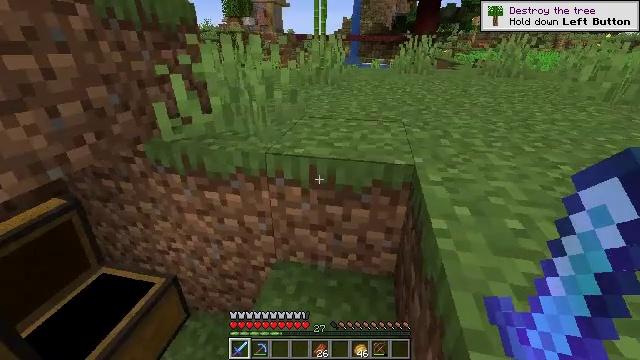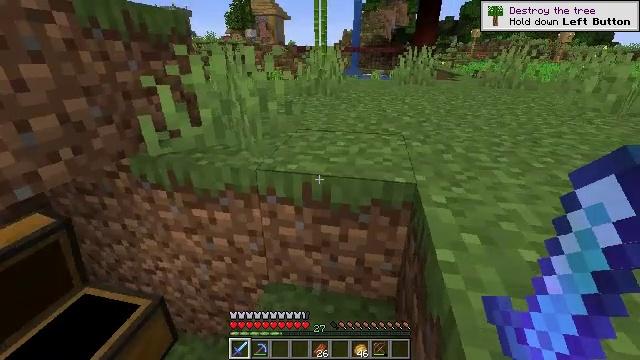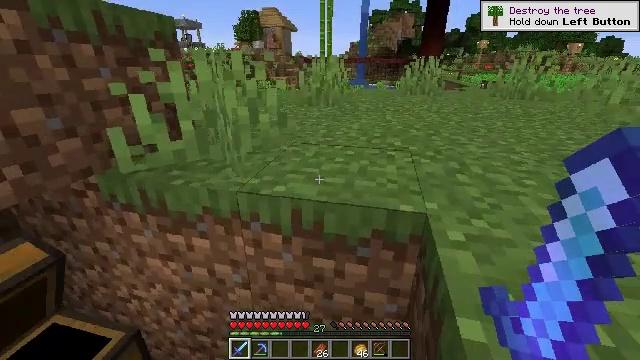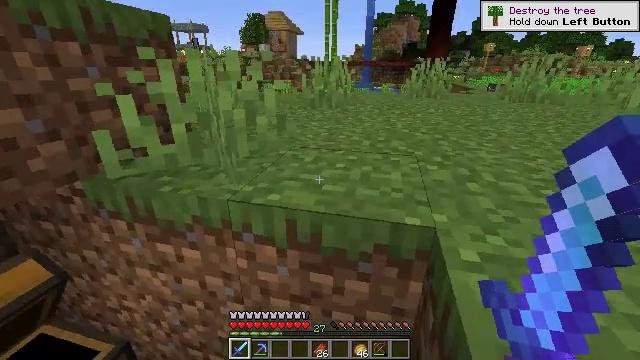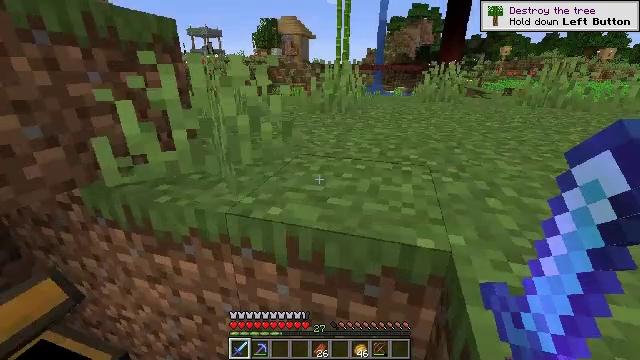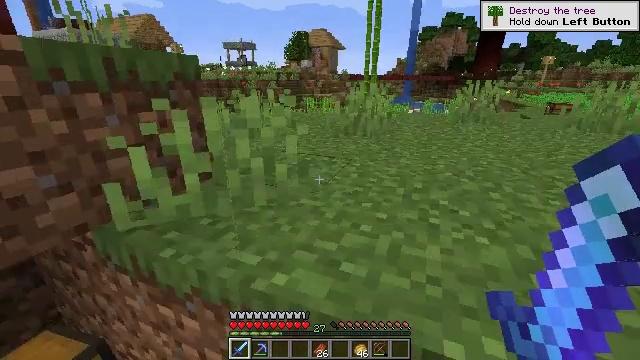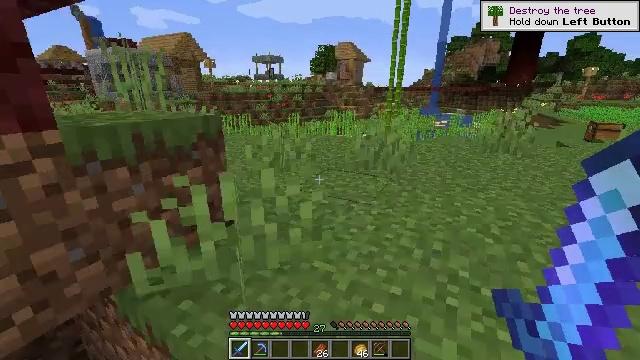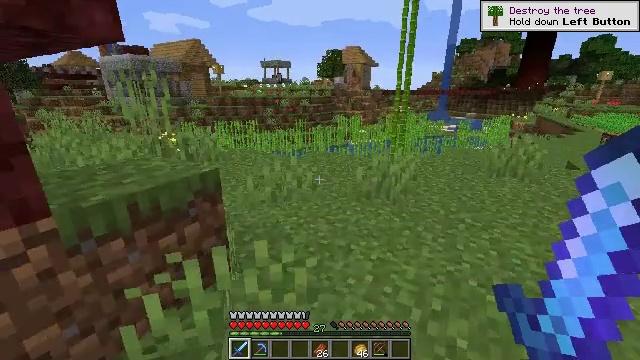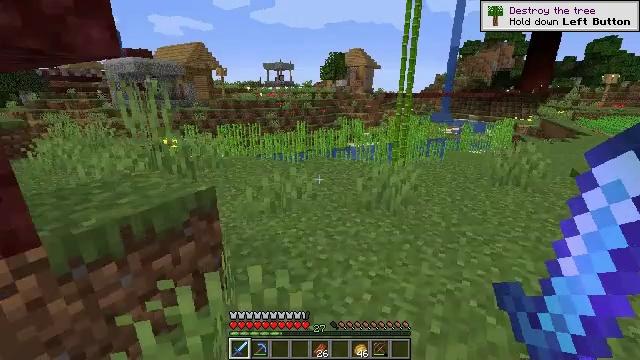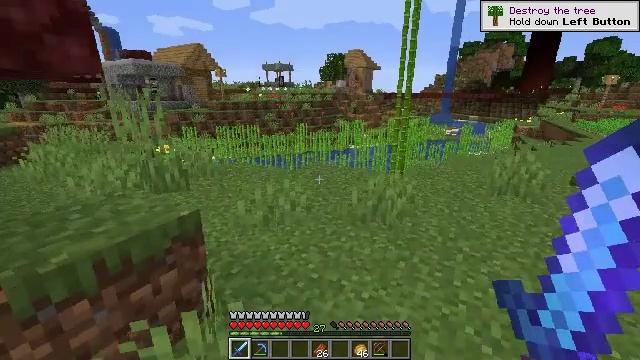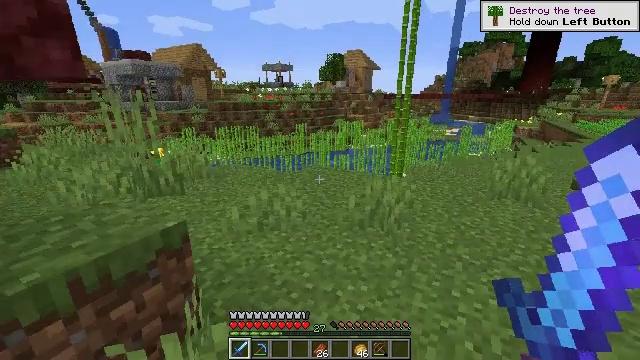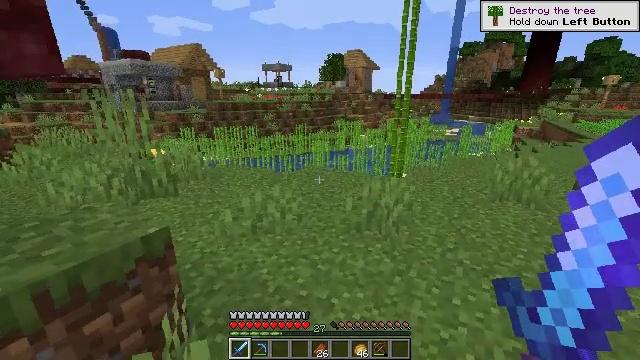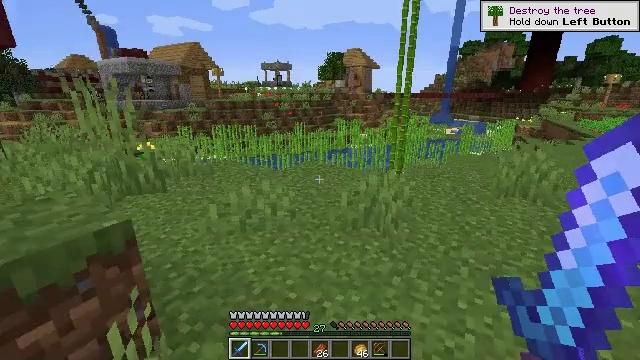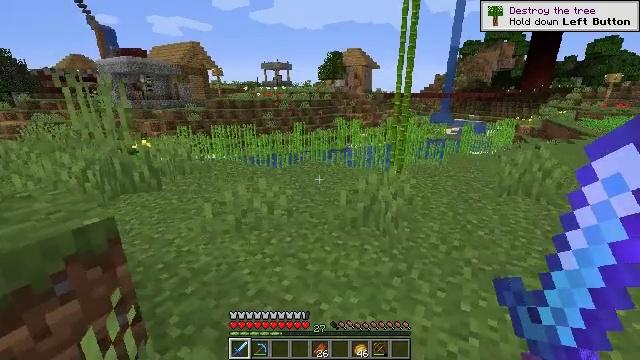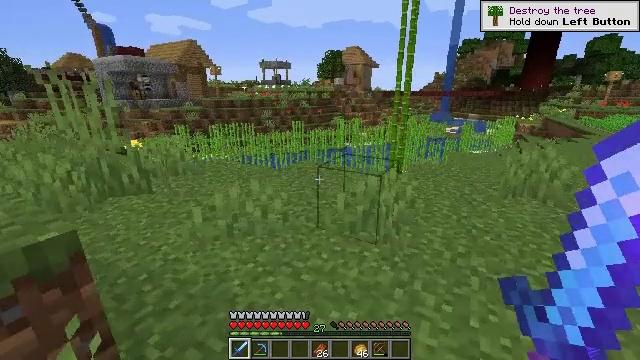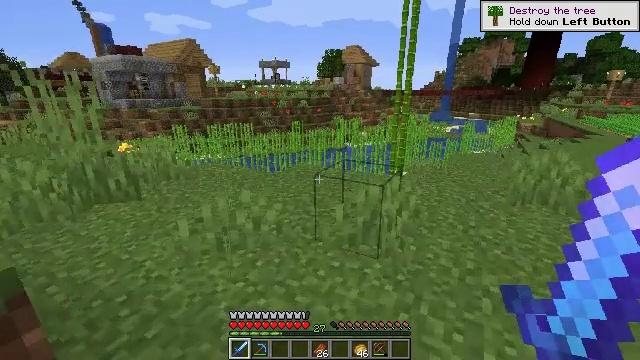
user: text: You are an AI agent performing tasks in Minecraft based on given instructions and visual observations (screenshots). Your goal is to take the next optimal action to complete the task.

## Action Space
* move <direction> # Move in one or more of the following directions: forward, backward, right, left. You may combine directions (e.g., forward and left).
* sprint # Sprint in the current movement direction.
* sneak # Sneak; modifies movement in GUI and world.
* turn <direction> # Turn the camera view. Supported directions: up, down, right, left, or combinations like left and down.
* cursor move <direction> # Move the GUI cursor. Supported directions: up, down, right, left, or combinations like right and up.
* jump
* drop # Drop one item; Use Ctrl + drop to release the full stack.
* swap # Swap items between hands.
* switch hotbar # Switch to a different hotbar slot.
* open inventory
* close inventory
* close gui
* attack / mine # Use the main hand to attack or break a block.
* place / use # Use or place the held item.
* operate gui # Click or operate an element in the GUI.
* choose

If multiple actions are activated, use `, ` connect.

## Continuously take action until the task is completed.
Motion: motion action
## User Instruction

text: Harvest sugar cane from the plant.
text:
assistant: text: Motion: move forward and move right, turn up
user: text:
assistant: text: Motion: move forward and move right, turn left and up
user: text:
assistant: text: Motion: move forward and move right, turn left
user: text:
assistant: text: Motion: move forward and move right, turn left
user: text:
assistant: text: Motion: move forward and move right, turn left and up, jump
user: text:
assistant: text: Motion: move forward and move right, turn left and up, jump
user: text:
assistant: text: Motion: move forward and move right, turn left, jump
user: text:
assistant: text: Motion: move forward and move right, jump
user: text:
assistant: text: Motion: move forward
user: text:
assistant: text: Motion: move forward
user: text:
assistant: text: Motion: move forward
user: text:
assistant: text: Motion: move forward
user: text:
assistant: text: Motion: move forward
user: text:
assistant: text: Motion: move forward
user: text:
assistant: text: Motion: move forward
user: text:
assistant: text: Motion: move forward
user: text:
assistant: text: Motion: move forward
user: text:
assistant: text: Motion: move forward, turn down
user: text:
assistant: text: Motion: move forward, turn down
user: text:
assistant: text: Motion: move forward, turn down
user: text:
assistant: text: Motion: move forward
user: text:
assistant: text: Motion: move forward
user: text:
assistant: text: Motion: move forward
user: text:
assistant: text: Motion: move forward
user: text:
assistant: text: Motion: move forward
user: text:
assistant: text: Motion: move forward
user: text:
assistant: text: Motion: move forward, turn right and up
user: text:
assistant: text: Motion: move forward, turn right and up
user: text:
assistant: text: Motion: move forward, turn up
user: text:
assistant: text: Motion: move forward, turn up